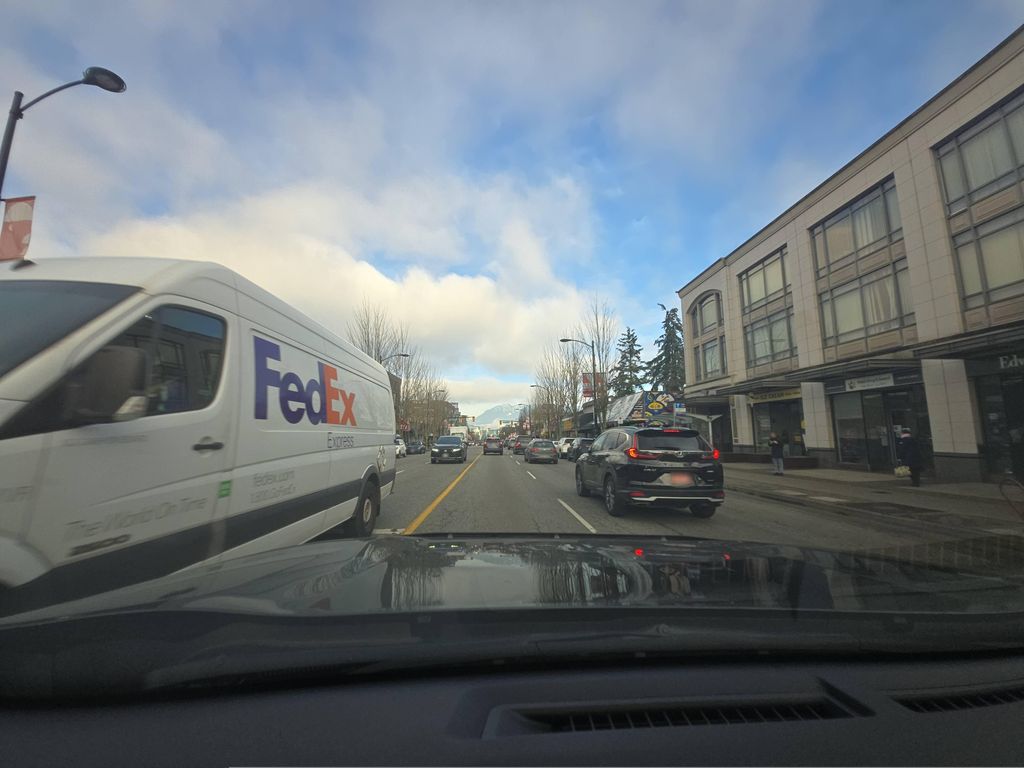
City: vancouver